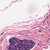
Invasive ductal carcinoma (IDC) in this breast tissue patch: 0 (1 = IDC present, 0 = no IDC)